Question: I think that is what this is called:

I want to be able to add stuff like that to my program. Such as an open button and other buttons that would . This is in C#, by the way.
I DID look into the Windows 7 API Code Pack, but it.. doesn't work the way I want. It won't let me execute a method inside my app like I want. It just lets you open other apps.
Is something like this possible?
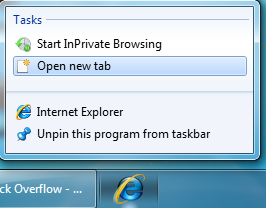
Answer: I think its you who doesnt understand how JumpLists work.
"It just lets you open other apps" Is exactly what it does, nothing else. Thats Windows 7 feature, not API Code Pack limitation. Key point to this is fact, that your application is not running, so WHERE it should execute your method?
Correct implementation would be to make your JumpList run your application with correct parameters and then inside your application Main method invoke different methods depending on those parameters.
Dont forget, even window applications have input parameters, just like console apps.